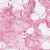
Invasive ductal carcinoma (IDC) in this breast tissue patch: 0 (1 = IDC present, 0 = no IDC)